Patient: sex F, age 65
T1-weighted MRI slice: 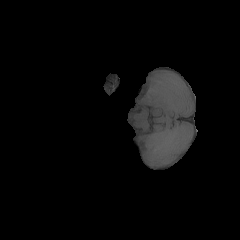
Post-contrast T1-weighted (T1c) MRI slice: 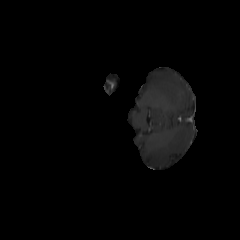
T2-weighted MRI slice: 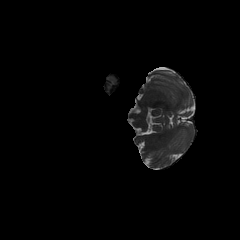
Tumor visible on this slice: no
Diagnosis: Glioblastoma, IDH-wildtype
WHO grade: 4